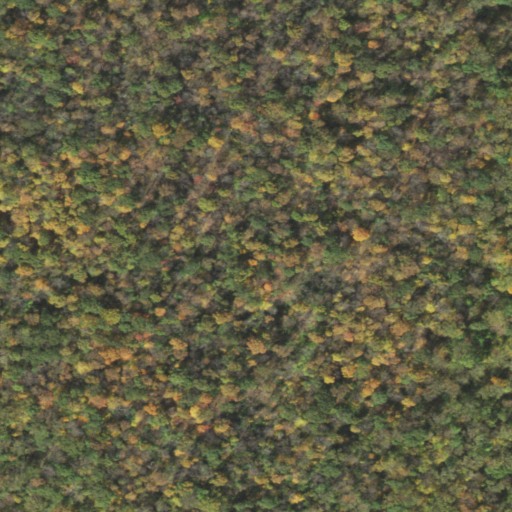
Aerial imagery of mountain in Pennsylvania named Coffman Hill containing deciduous forest and grassland